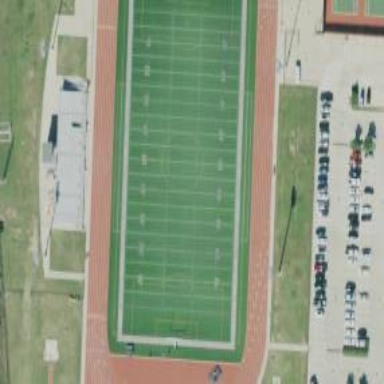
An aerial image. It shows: American football pitch.